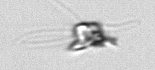
Label: Pyramimonas_longicauda